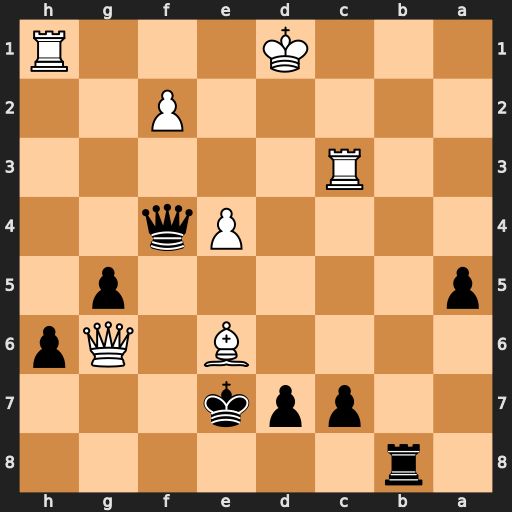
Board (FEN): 1r6/2ppk3/4B1Qp/p5p1/4Pq2/2R5/5P2/3K3R
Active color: b
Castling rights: -
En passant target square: -
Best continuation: Rb1+ Kc2 Rxh1